Question: I am getting the following warnings in my view controller, and I would like to understand why. Please see the image.

Thank you for your help!
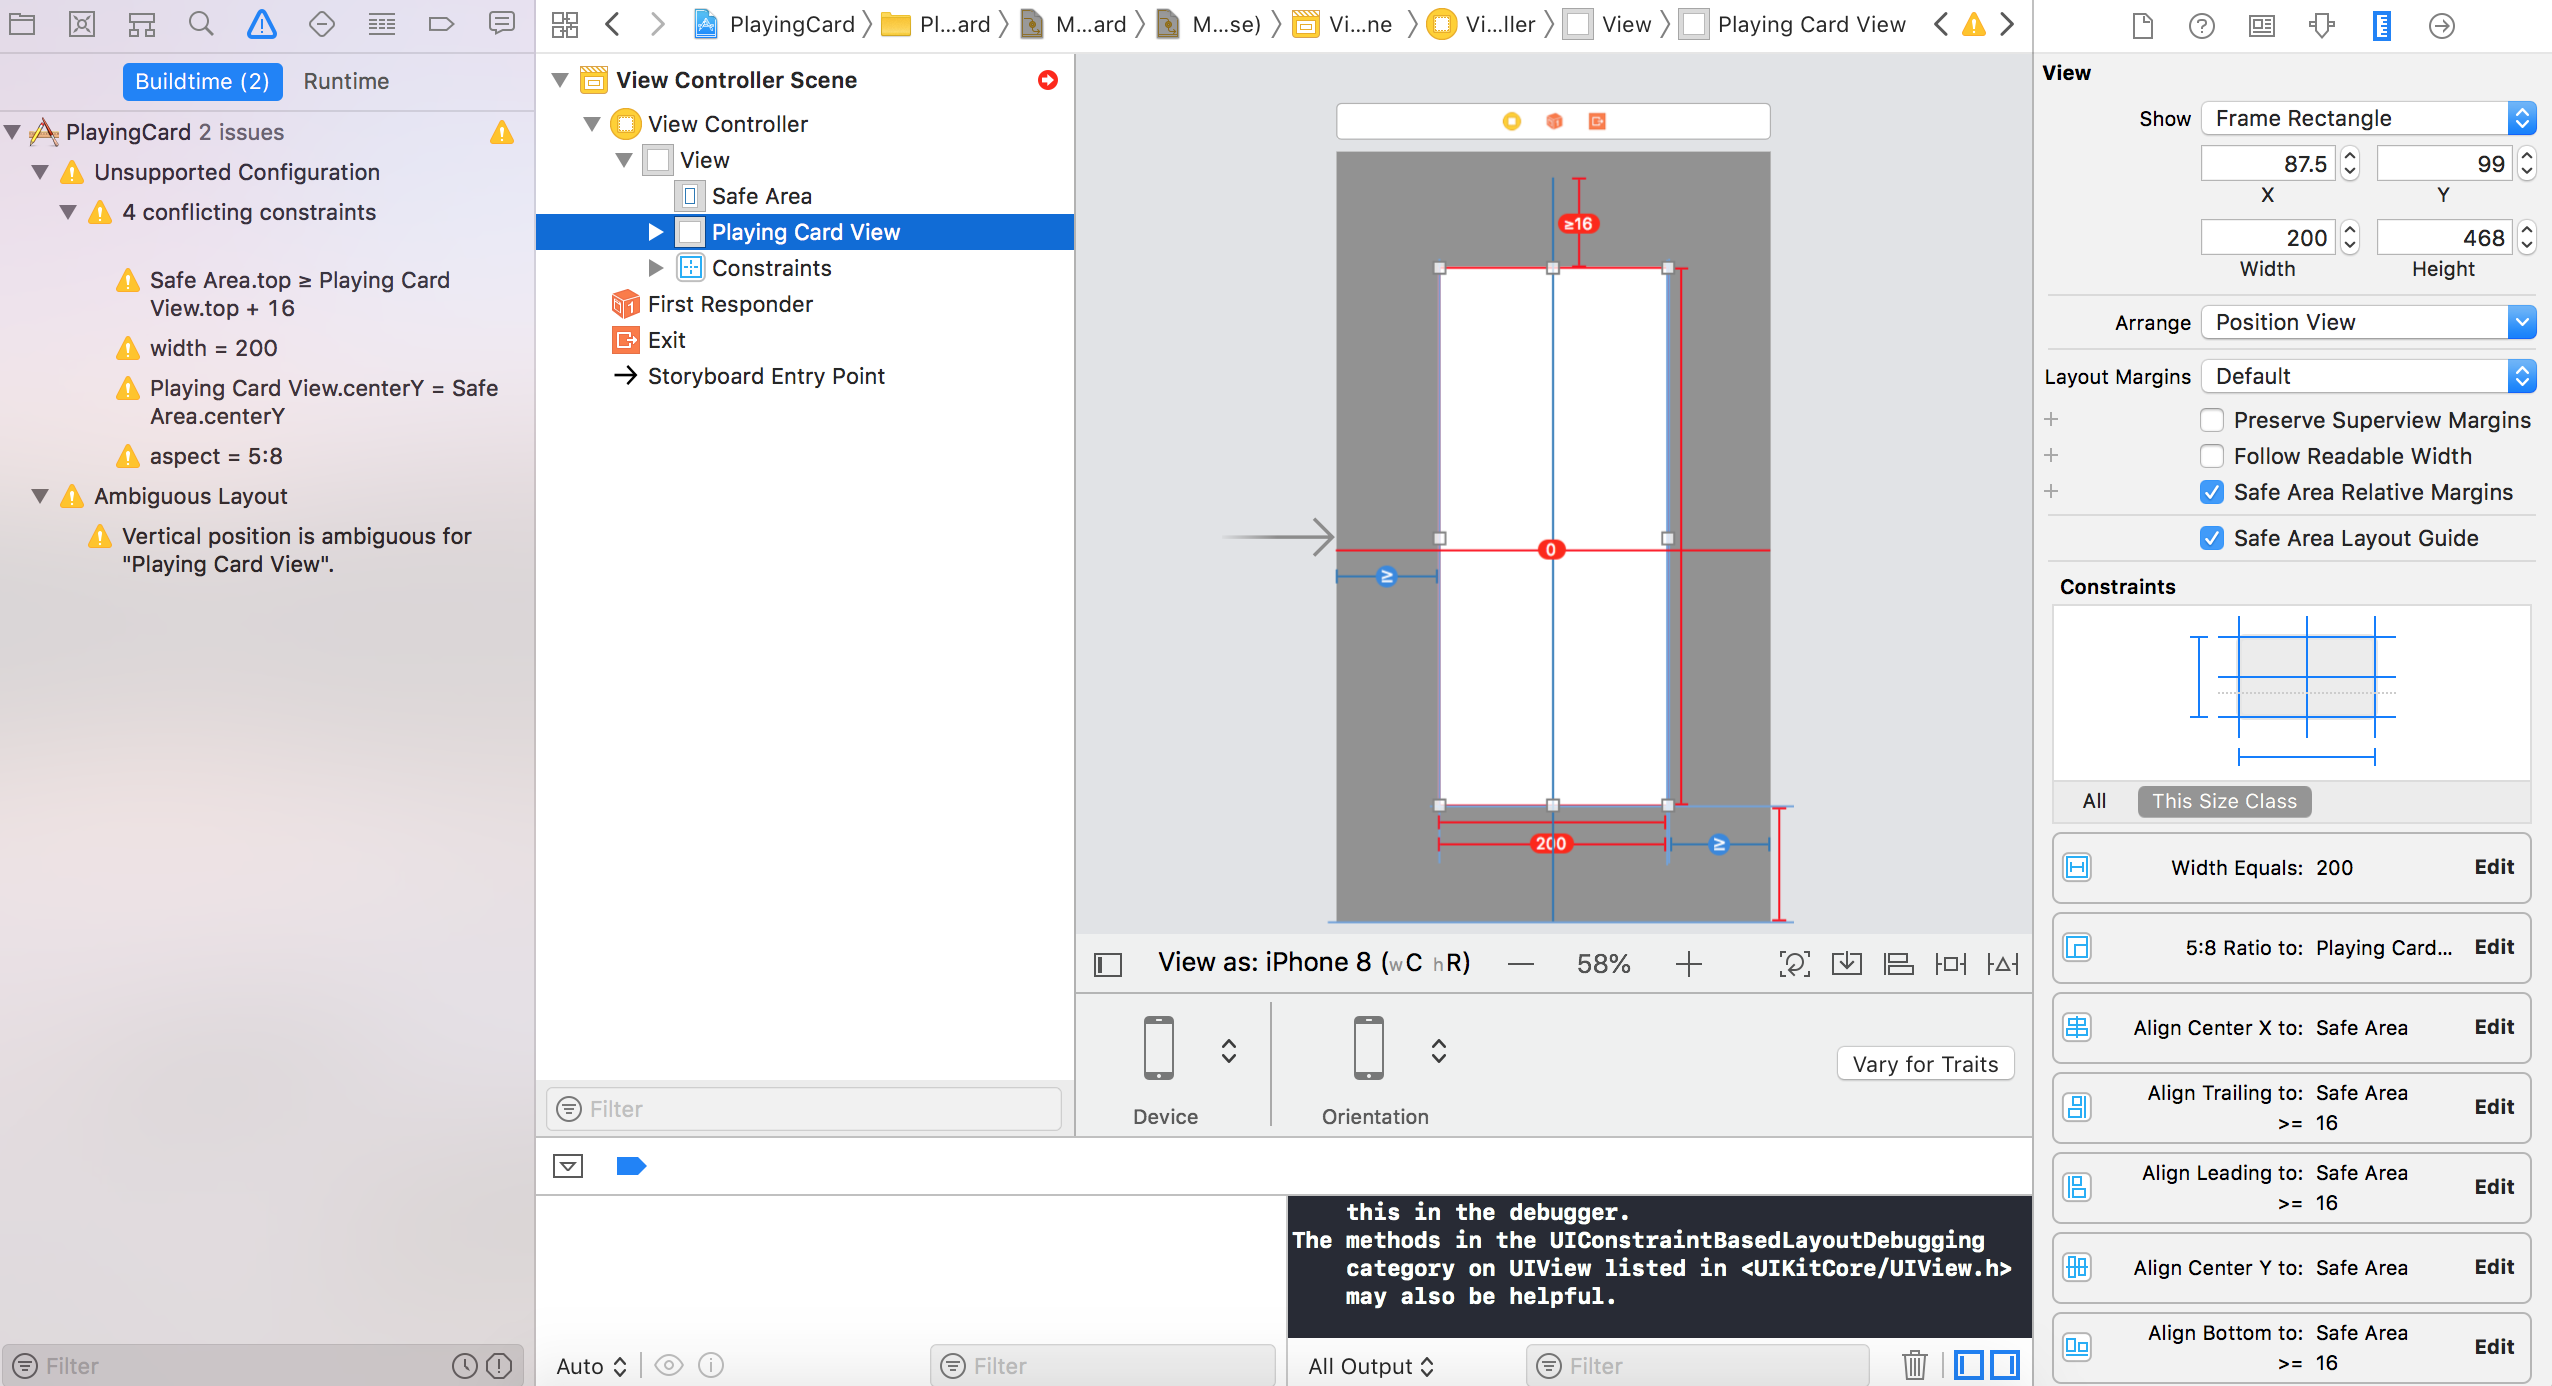
Answer: Works perfectly fine on my Xcode 9.4.1 <URL>. Can you please click on the red arrow beside 'View Controller Scene' to see what is the reason behind the ambiguity of the constraints.